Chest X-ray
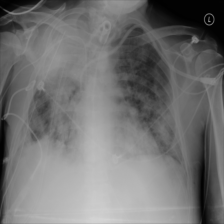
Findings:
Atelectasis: negative
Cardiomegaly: negative
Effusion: negative
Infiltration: positive
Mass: negative
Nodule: negative
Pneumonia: negative
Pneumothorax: negative
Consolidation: negative
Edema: negative
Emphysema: negative
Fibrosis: negative
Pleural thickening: negative
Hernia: negative